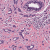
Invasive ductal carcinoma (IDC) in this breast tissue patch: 1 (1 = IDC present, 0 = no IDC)